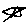
Label: star